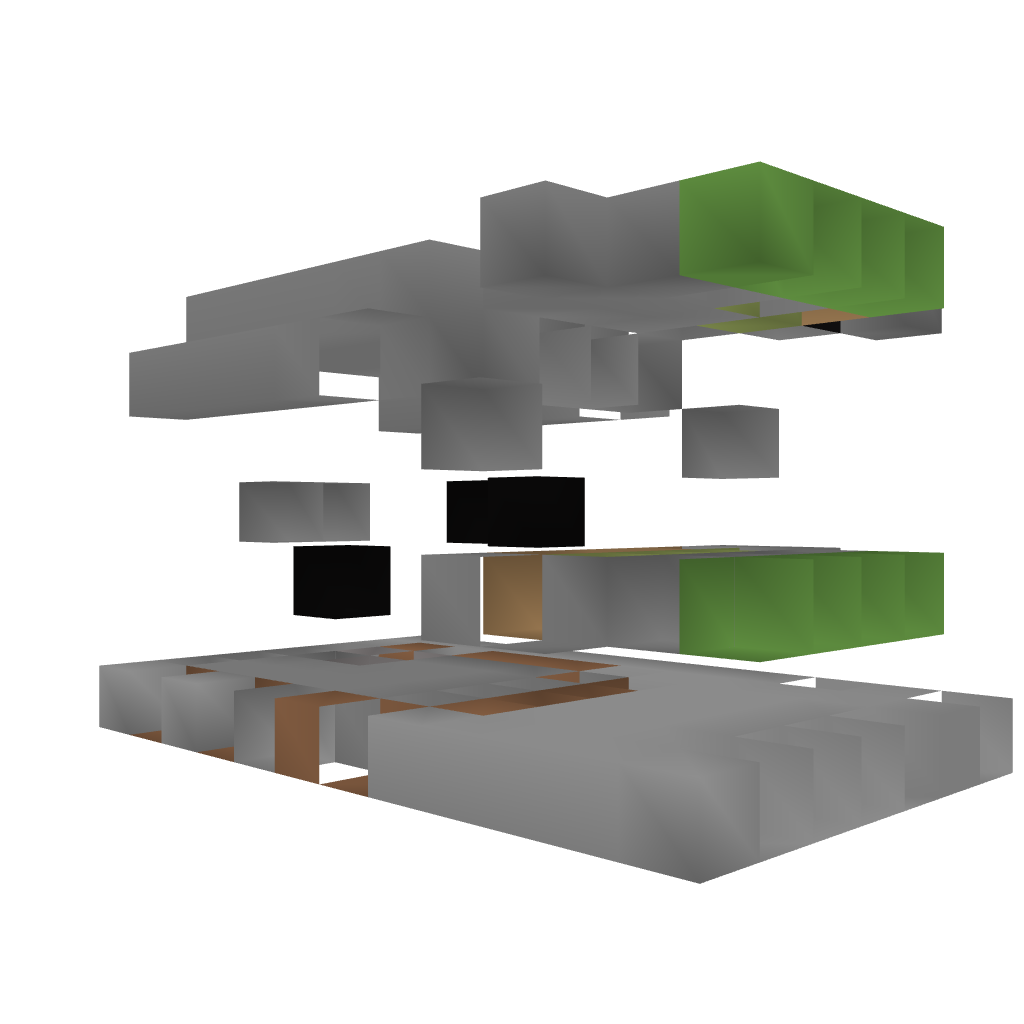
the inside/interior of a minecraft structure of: Redstone Mine Bomb(BreakDiamonds)